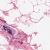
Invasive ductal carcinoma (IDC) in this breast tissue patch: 0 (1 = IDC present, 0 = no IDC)